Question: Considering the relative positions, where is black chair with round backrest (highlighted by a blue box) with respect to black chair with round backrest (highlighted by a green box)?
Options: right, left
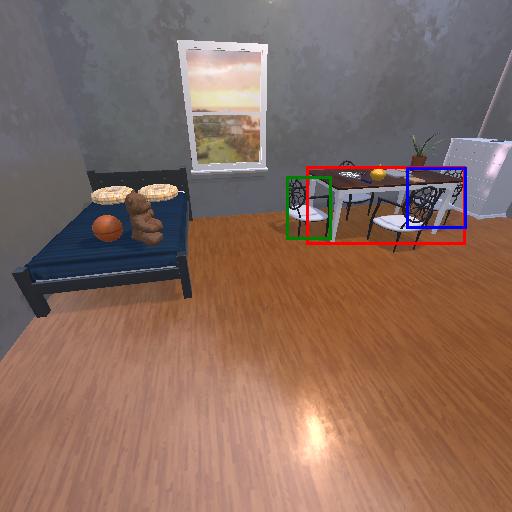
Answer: right